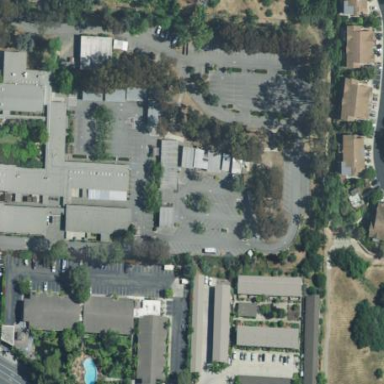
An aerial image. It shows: School.